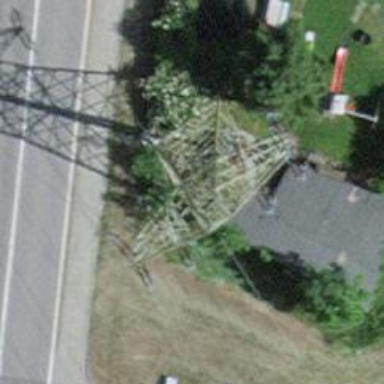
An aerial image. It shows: Power line in the image.